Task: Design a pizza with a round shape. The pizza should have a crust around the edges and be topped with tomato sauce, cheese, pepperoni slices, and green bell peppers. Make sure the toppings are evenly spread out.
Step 113:
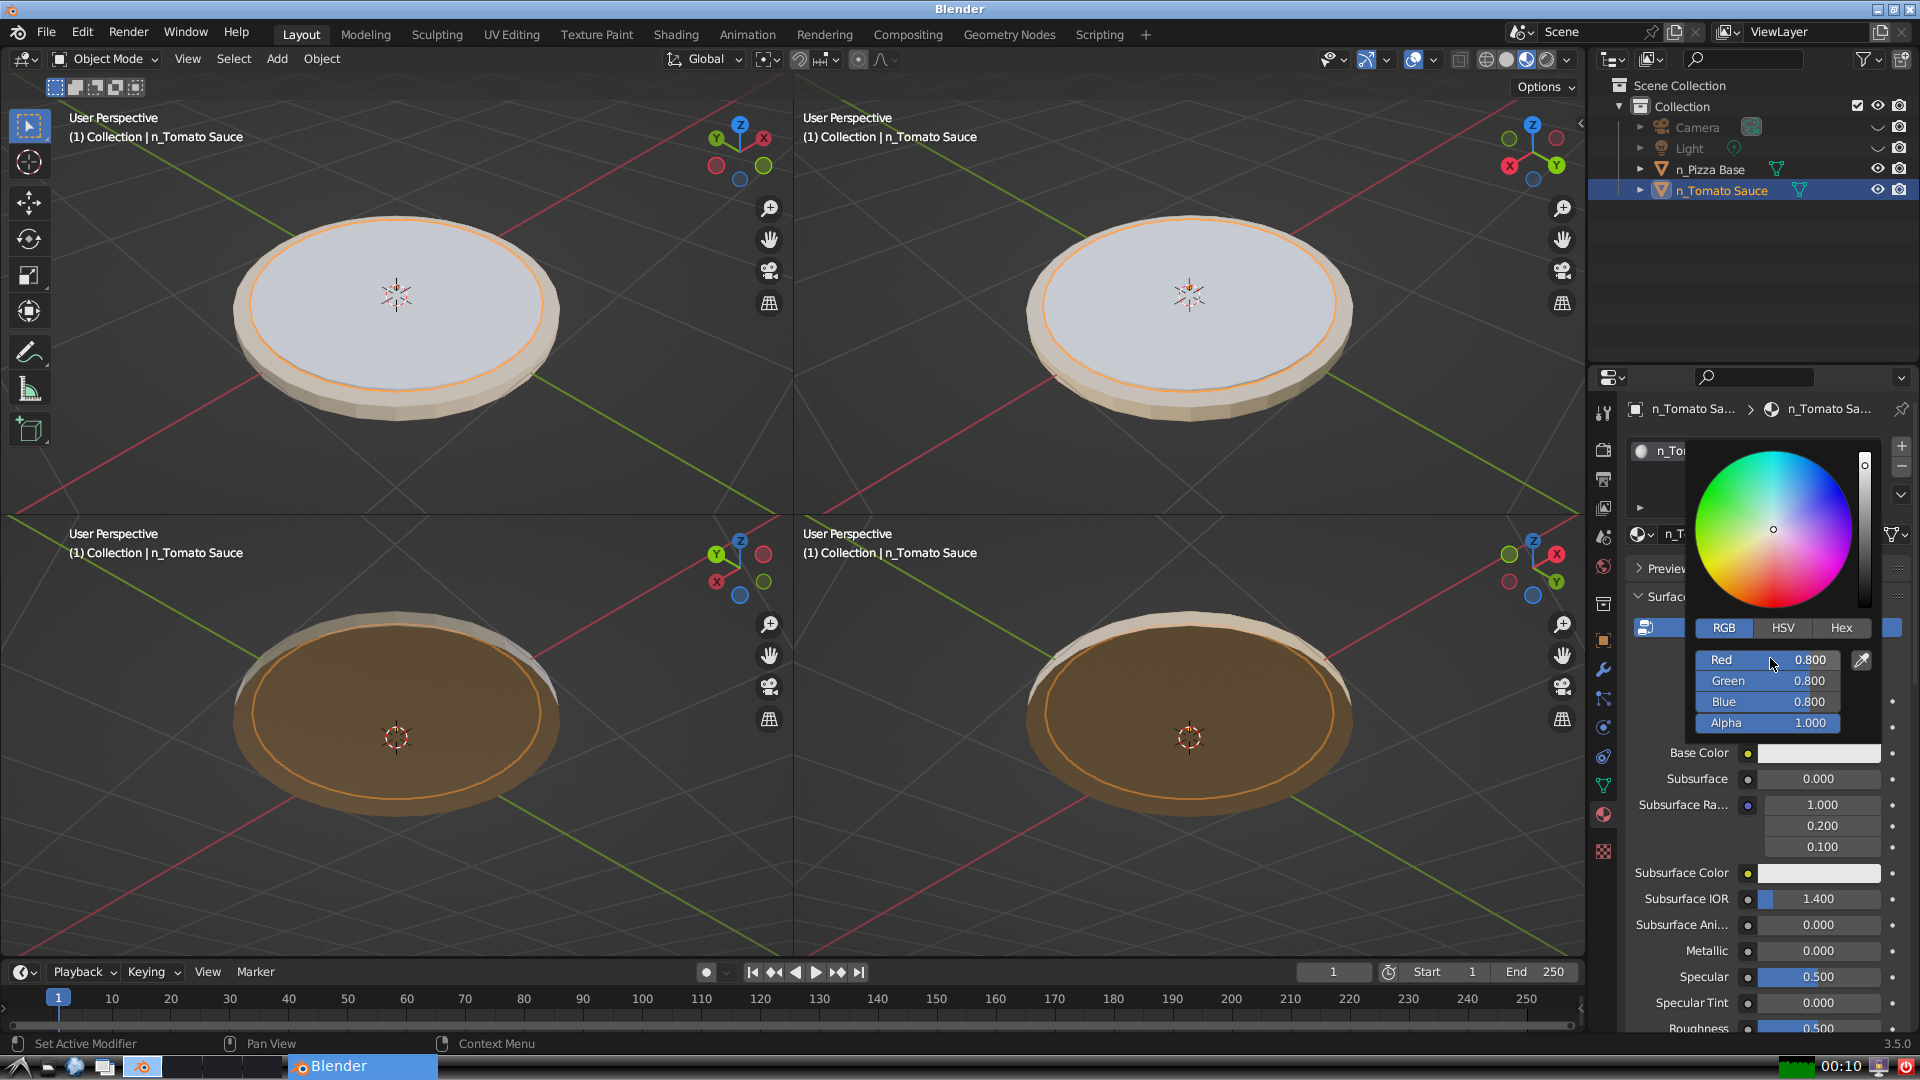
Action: click: no